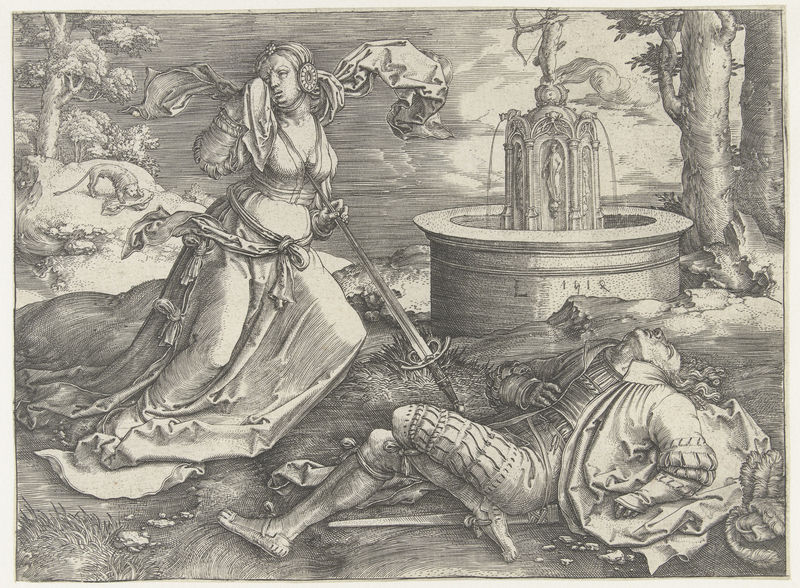
Titel: Pyramus en Thisbe
Künstler: Lucas van Leyden
Standort: Amsterdam
Institution: Rijksmuseum
Schlagwörter: gravure, mort, arbre, épée, meurtre, tristesse, tableau, fontaine, désolation, fauve, scène, pleurs, tragédie, tragique, sc;ene